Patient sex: F
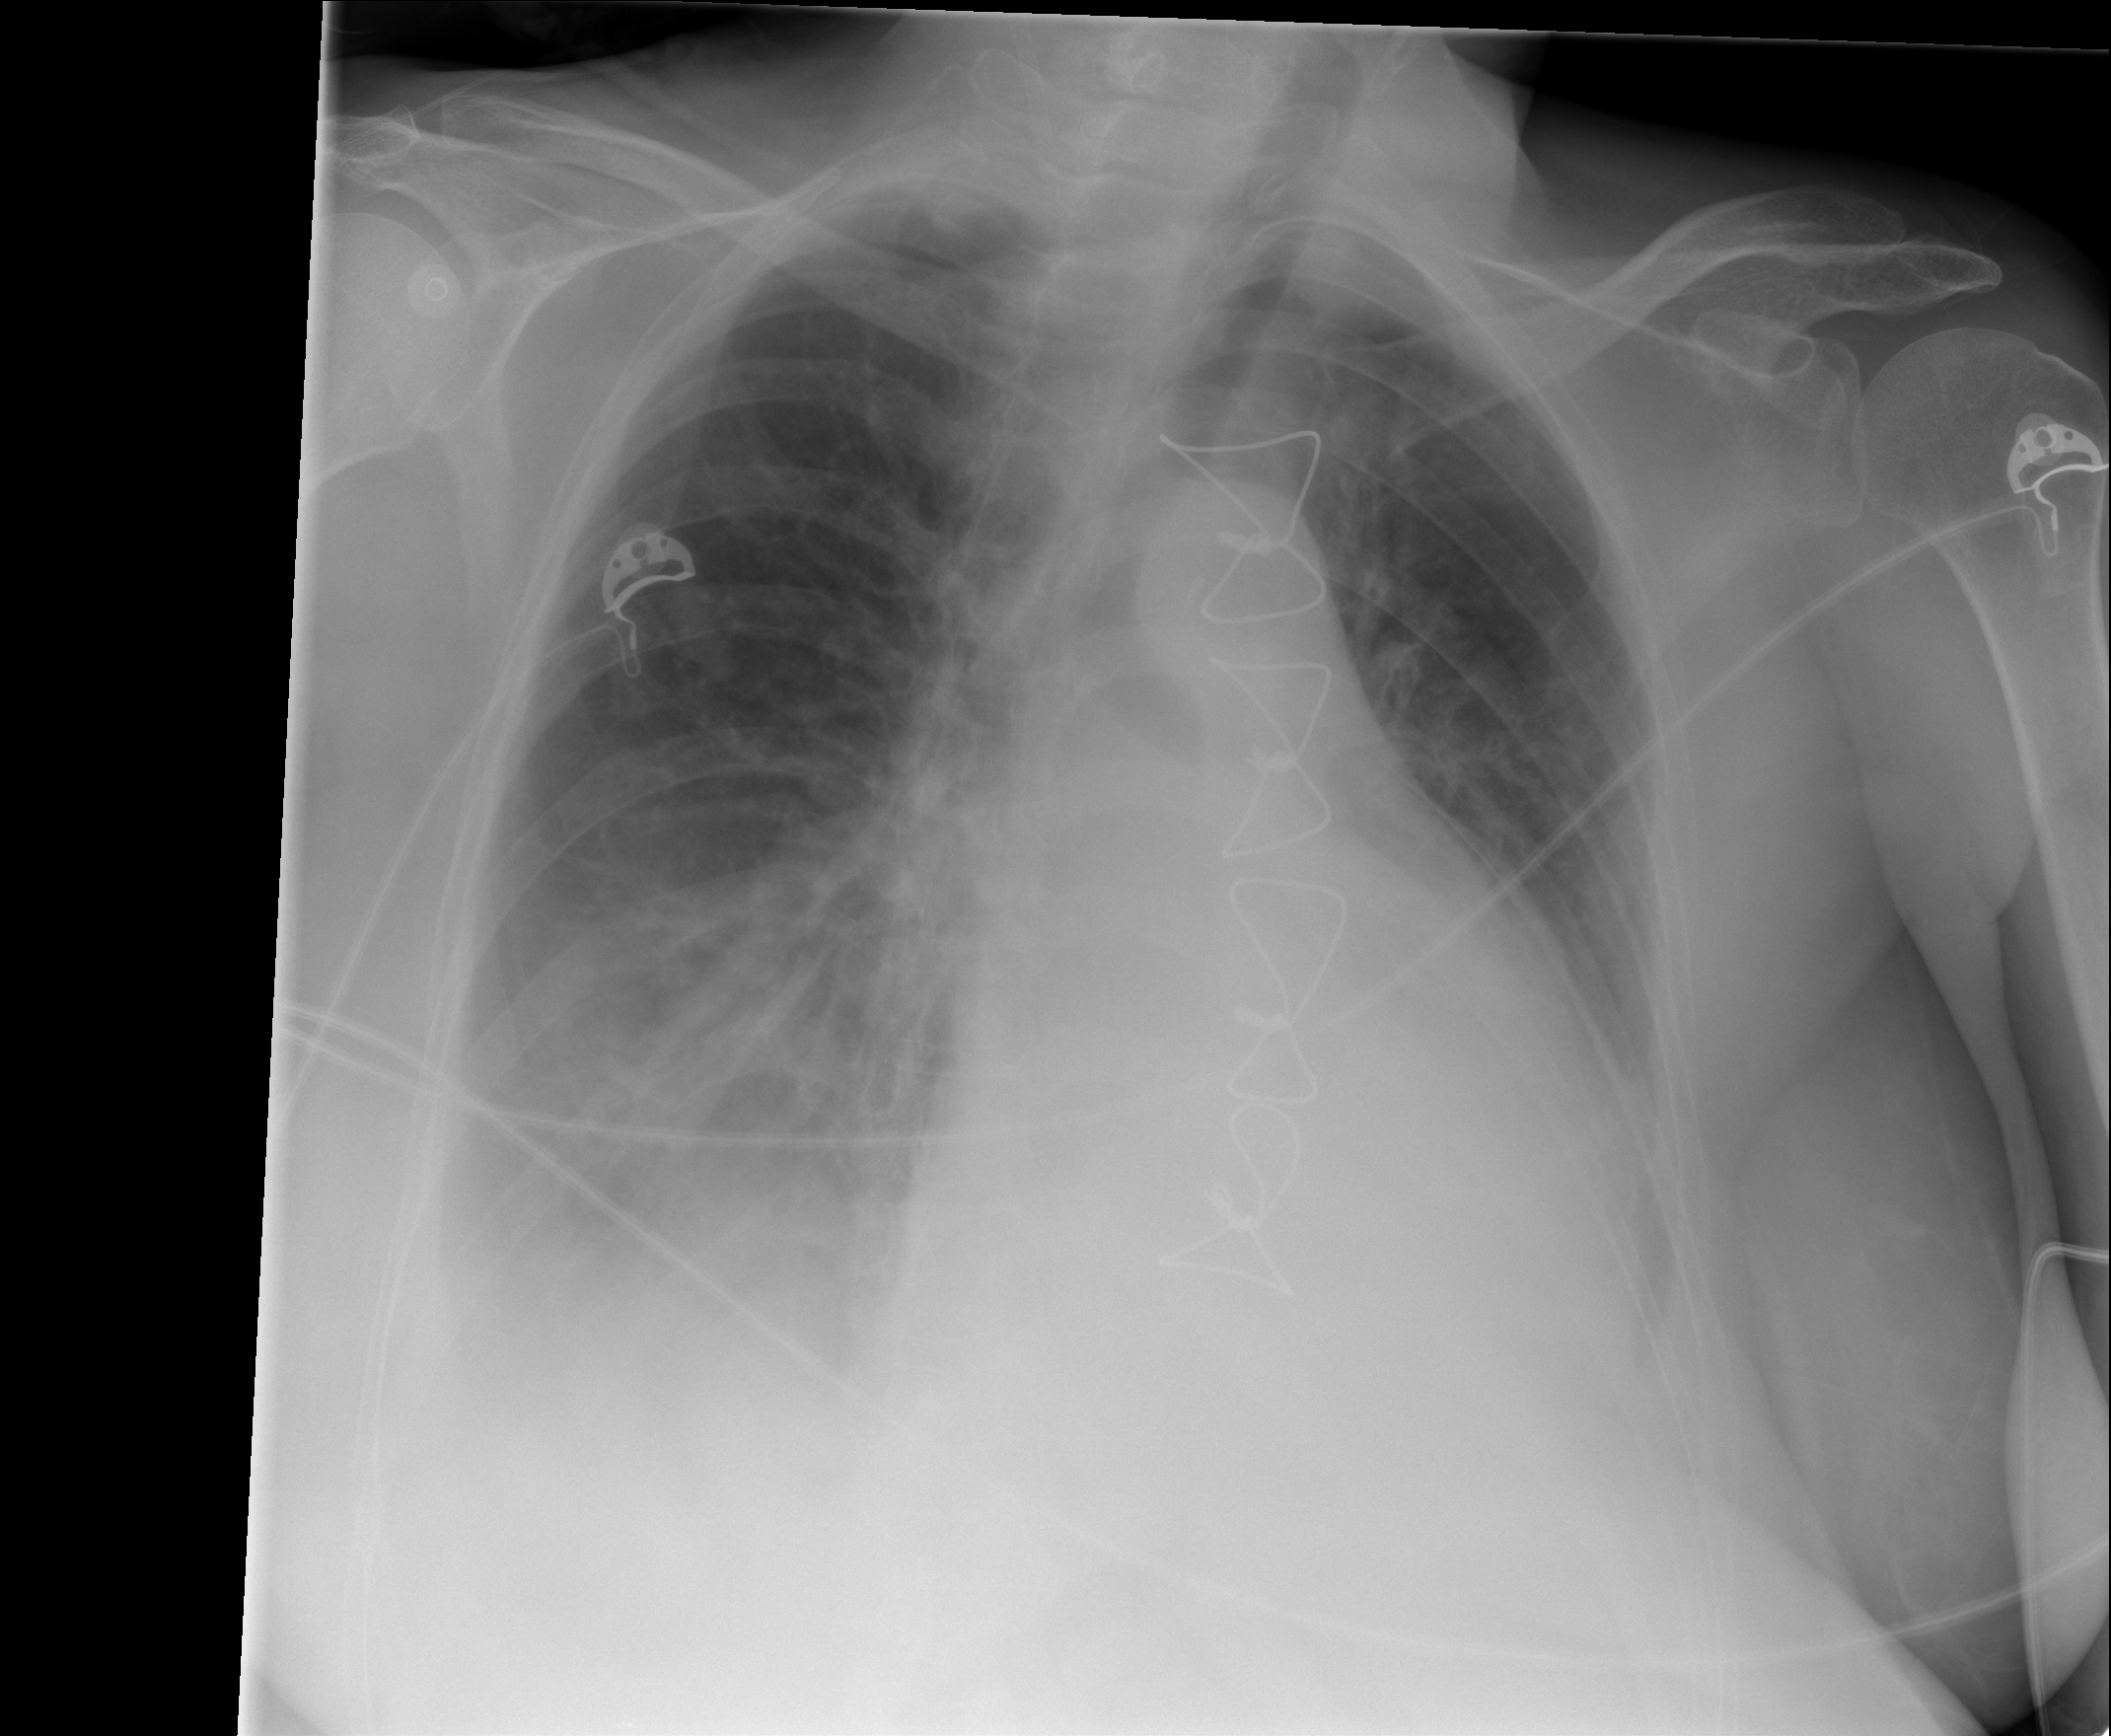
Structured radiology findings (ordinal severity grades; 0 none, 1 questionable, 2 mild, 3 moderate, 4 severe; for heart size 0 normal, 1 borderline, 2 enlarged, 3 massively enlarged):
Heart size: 2
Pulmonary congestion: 0
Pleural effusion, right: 2
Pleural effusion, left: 2
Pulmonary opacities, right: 0
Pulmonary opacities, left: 0
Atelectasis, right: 2
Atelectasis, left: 0